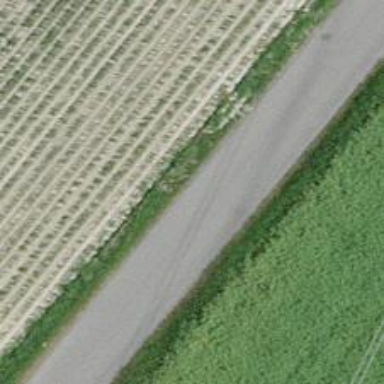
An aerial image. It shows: Unclassified road.